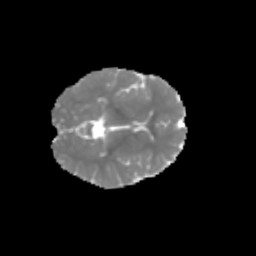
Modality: MD
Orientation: axial
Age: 6
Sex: male
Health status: healthy